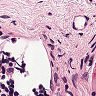
Metastatic tissue present: no